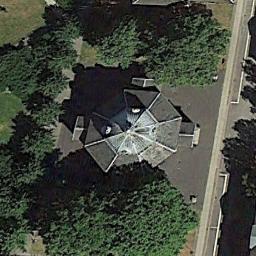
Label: church